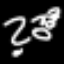
Label: squiggle